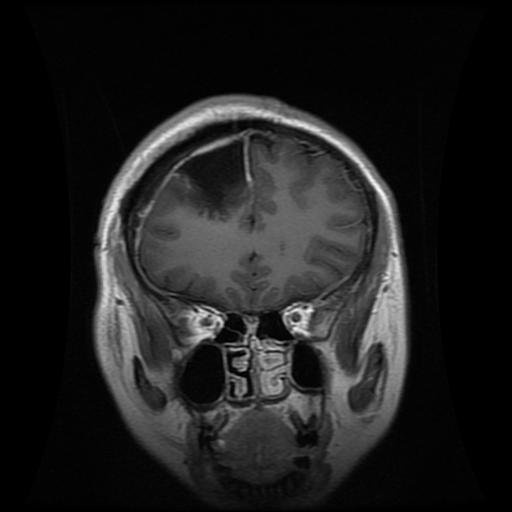
Label: glioma